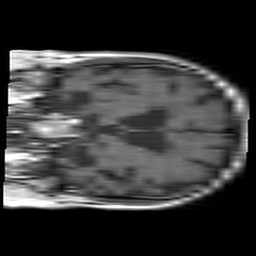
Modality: T1w
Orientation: coronal
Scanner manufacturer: philips
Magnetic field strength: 1.5 T
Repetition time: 0.7047 s
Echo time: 0.015 s